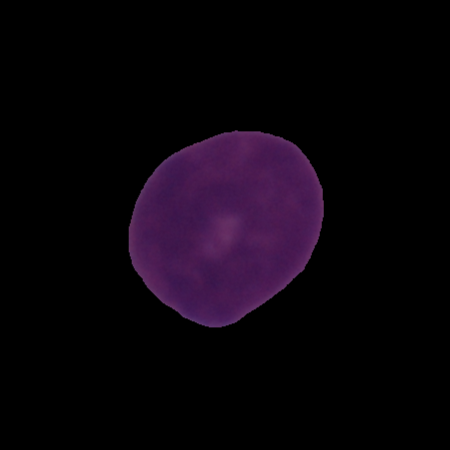
Label: cancer